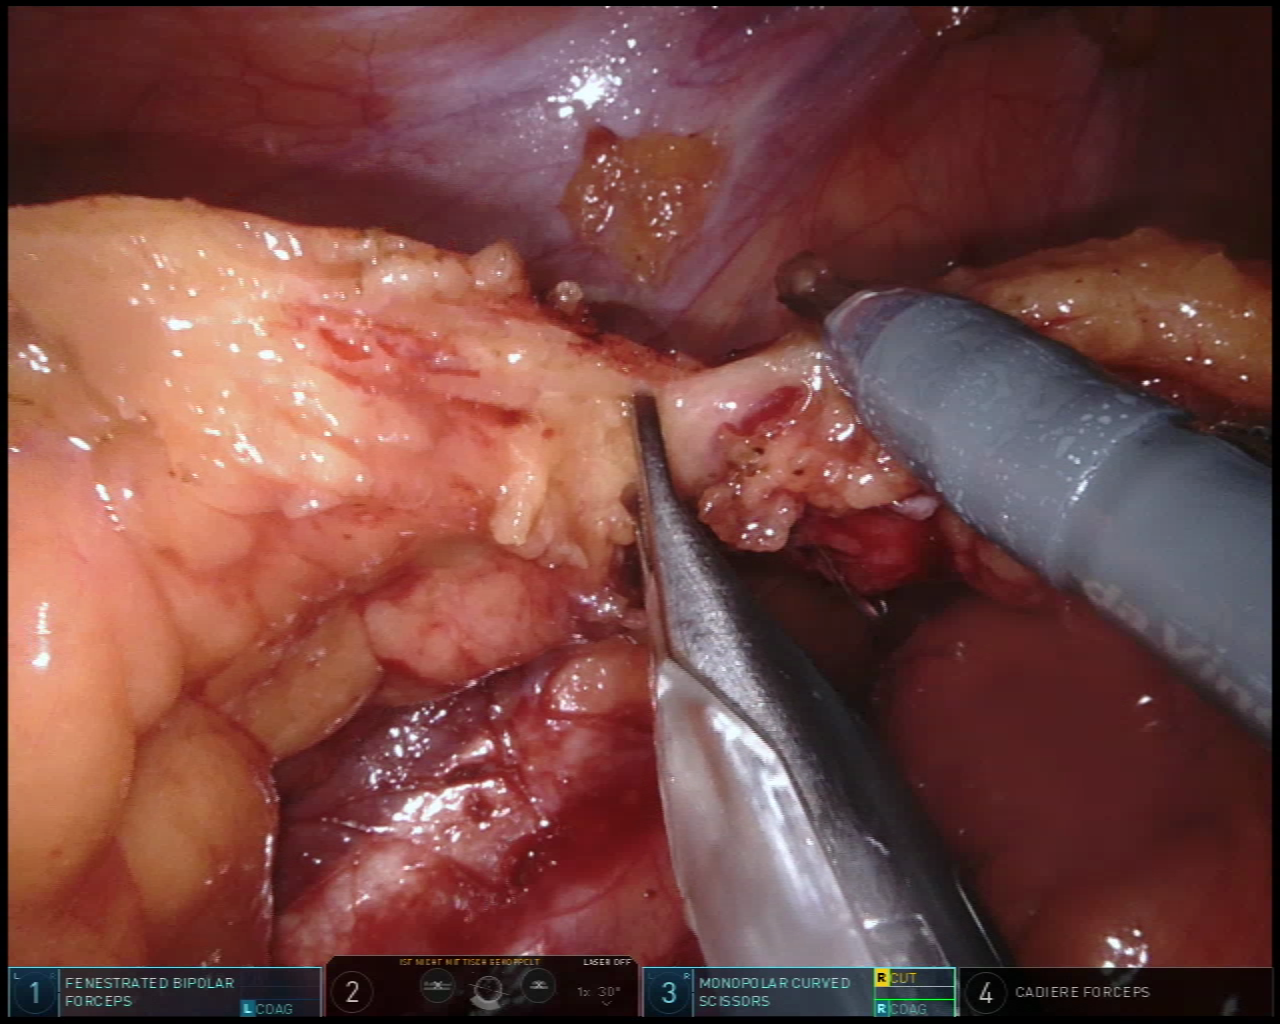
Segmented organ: ureter
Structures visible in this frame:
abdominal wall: yes
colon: no
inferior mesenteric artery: no
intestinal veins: no
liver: no
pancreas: no
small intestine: no
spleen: no
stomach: no
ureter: yes
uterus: no
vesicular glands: no